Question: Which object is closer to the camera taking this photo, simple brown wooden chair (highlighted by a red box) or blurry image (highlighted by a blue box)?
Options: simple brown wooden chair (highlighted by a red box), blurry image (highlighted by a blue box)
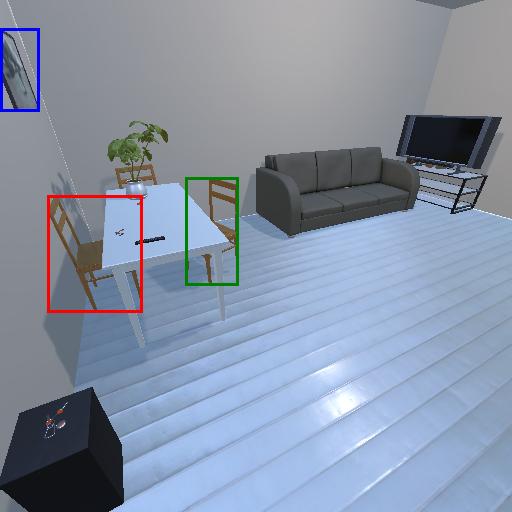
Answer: simple brown wooden chair (highlighted by a red box)